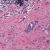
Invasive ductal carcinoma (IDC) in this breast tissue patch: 0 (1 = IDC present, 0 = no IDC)